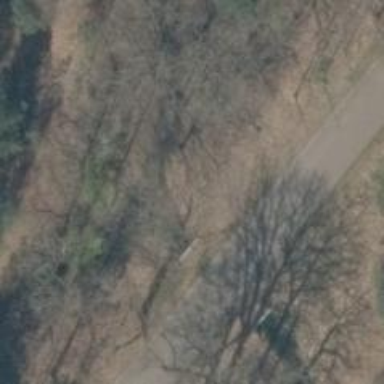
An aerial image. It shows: Culvert tunnel.